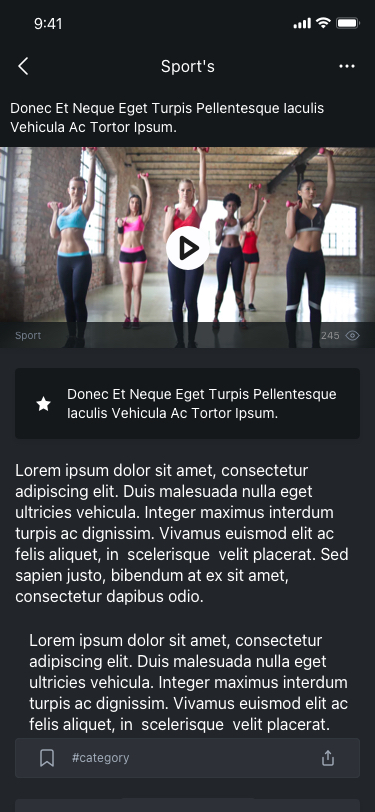
Text in this UI design:
Lorem ipsum dolor sit amet, consectetur adipiscing elit. Duis malesuada nulla eget ultricies vehicula. Integer maximus interdum turpis ac dignissim. Vivamus euismod elit ac felis aliquet, in  scelerisque  velit placerat. Sed sapien justo, bibendum at ex sit amet, consectetur dapibus odio.
Lorem ipsum dolor sit amet, consectetur adipiscing elit. Duis malesuada nulla eget ultricies vehicula. Integer maximus interdum turpis ac dignissim. Vivamus euismod elit ac felis aliquet, in  scelerisque  velit placerat. Sed sapien justo, bibendum at ex sit amet, consectetur dapibus odio.